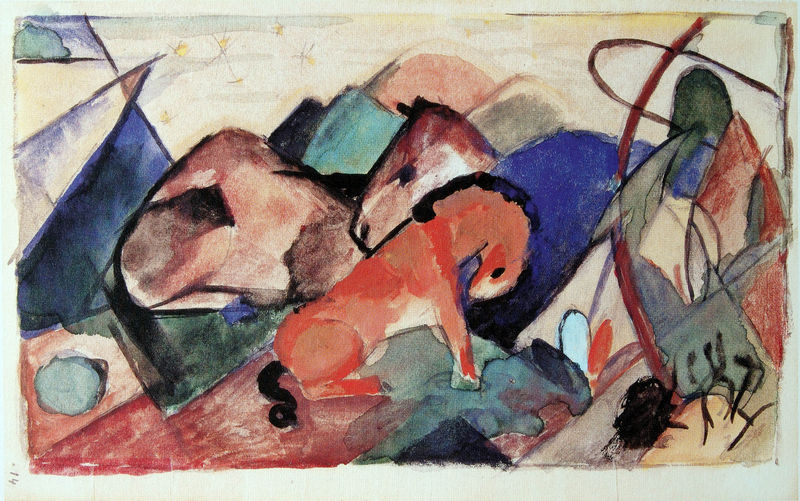
Titel: Ruhende Pferde
Künstler: Franz Marc
Institution: (Privatbesitz)
Schlagwörter: berg, blau, gemälde, himmel, schatten, aquarell, bäume, dreieck, grün, kubismus, landschaft, ocker, sitzen, braun, bunt, schwarz, skizze, vordergrund, weiss, zeichnung, rot, tier, tiere, beige, expressionismus, malerei, bild, erde, hügel, natur, pflanzen, pferd, pferde, pony, mähne, schwanz, schweif, papier, ruhe, liegen, bogen, abstrakt, berge, farben, flächen, farbe, formen, linien, blue, feathers, oil, people, red, white, black, expressionism, gouache, gray, green, grey, modern, painting, seated, sit, sitting, yellow, sitzt, pattern, pink, two, brown, laviert, münchen, linie, sterne, bleistift, macke, franz, manege, tierdarstellung, expressiv, cliff, cloud, horses, rocks, sky, tree, rotbraun, field, head, hill, hills, landscape, mountain, mountains, nature, orange, water, trees, pferdekopf, eyes, evening, grass, night, drawing, paper, color, cubist, purple, mother, animals, dog, line, tail, liegt, blauer reiter, zelte, abstract, bright, marc, meadow, kubisch, main, sunlight, day, menschen, neck, cat, ink, jesus, scale, water colour, watercolor, colorful, colors, ground, ears, pastel, geometric, pencil, franz marc, fohlen, nolde, postcard, abstraction, animal, blue rider, circle, eye, forms, legs, lines, mark, shapes, bush, horse, peaks, plains, west, fire, shrub, slope, brushstrokes, figure, pale, tent, sunset, der blaue reiter, tale, hoof, lying, picasso, bleistuft, baby, bay, contemporary, cubism, ernst, hoprses, hores, planes, shattered, sorrel, chagall, colour, hooves, paint, desert, work, kunstwerk, meer, tan, kneeling, indian, body, camel, star, modern art, angle, abstract expressionism, geometrical, klee, heads, mane, bold, painted, stars, pyramids, shape, georg, dessert, curves, looking down, cubistic, triangle, triangles, pikasso, donkey, mule, chagal, aqua, pyramid, rider, brushwork, eckig, geometrisch, rotes pferd, kreis, kurven, dreiecke, animlas, messy, indianer, falle, schlaf, south american, cheval, wassinsky, waterco,or, marck, hilld, sphere, red horse, horst, wky, rabbit, acrylic, starts, stark, primary, der blau reiter, fires, overlapping, haunches, two horses, colt, mare, black lines, rothko, washed out, traingle, simplification, simplify, acryilc, foal, buffalo, painitng, montin, horse abstract two horses a hand, outlined, mating, primaru, cubistix, frant, panteismus, toier, shitty, gemotric, green hills, mack, red animal, lasso, blue hills